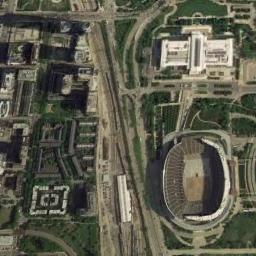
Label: stadium